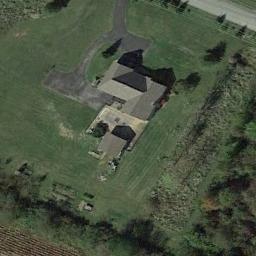
Label: residential